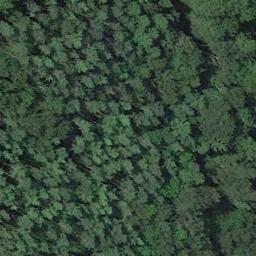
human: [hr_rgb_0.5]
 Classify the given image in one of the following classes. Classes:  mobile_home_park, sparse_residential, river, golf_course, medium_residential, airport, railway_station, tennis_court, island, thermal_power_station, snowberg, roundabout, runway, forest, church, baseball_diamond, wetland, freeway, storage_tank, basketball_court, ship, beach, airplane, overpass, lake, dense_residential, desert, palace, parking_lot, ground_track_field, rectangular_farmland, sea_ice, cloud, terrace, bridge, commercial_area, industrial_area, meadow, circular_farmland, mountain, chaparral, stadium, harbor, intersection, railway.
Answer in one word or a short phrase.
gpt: forest